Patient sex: F
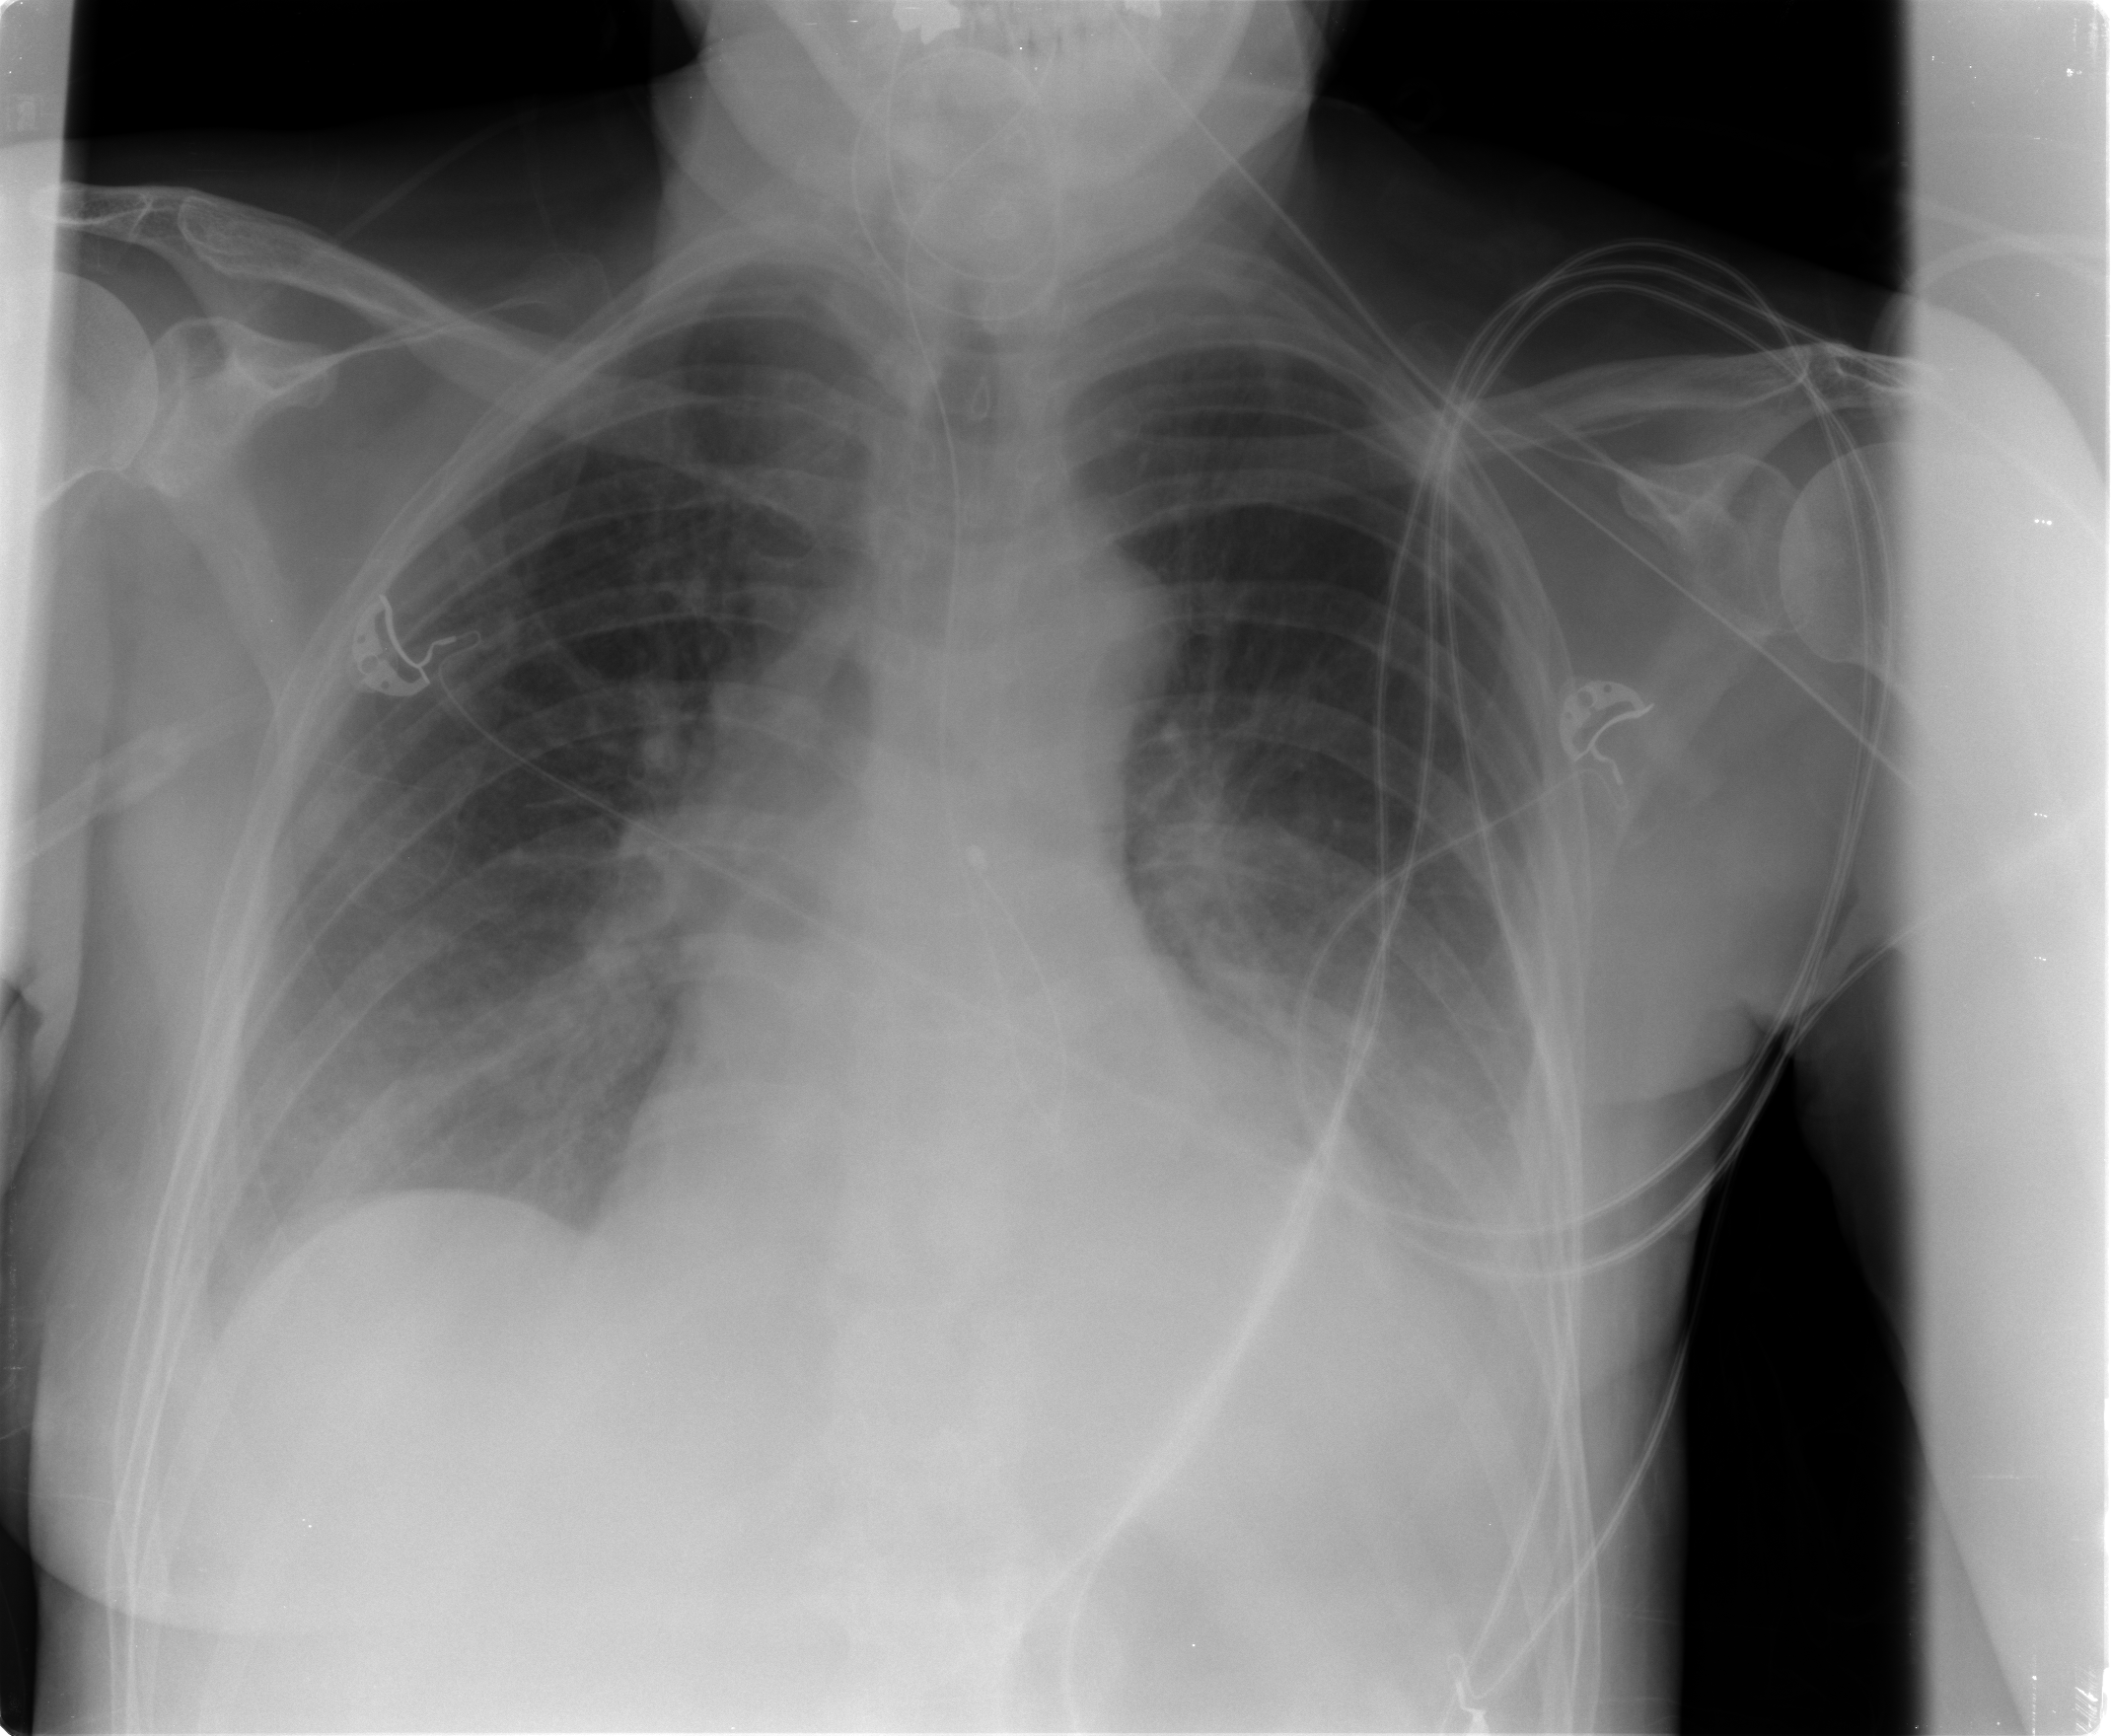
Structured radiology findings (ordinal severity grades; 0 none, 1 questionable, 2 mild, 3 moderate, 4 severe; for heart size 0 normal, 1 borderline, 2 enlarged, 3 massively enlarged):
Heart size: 1
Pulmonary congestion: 1
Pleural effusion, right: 1
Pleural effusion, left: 2
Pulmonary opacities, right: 2
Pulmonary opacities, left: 1
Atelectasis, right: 2
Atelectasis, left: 2